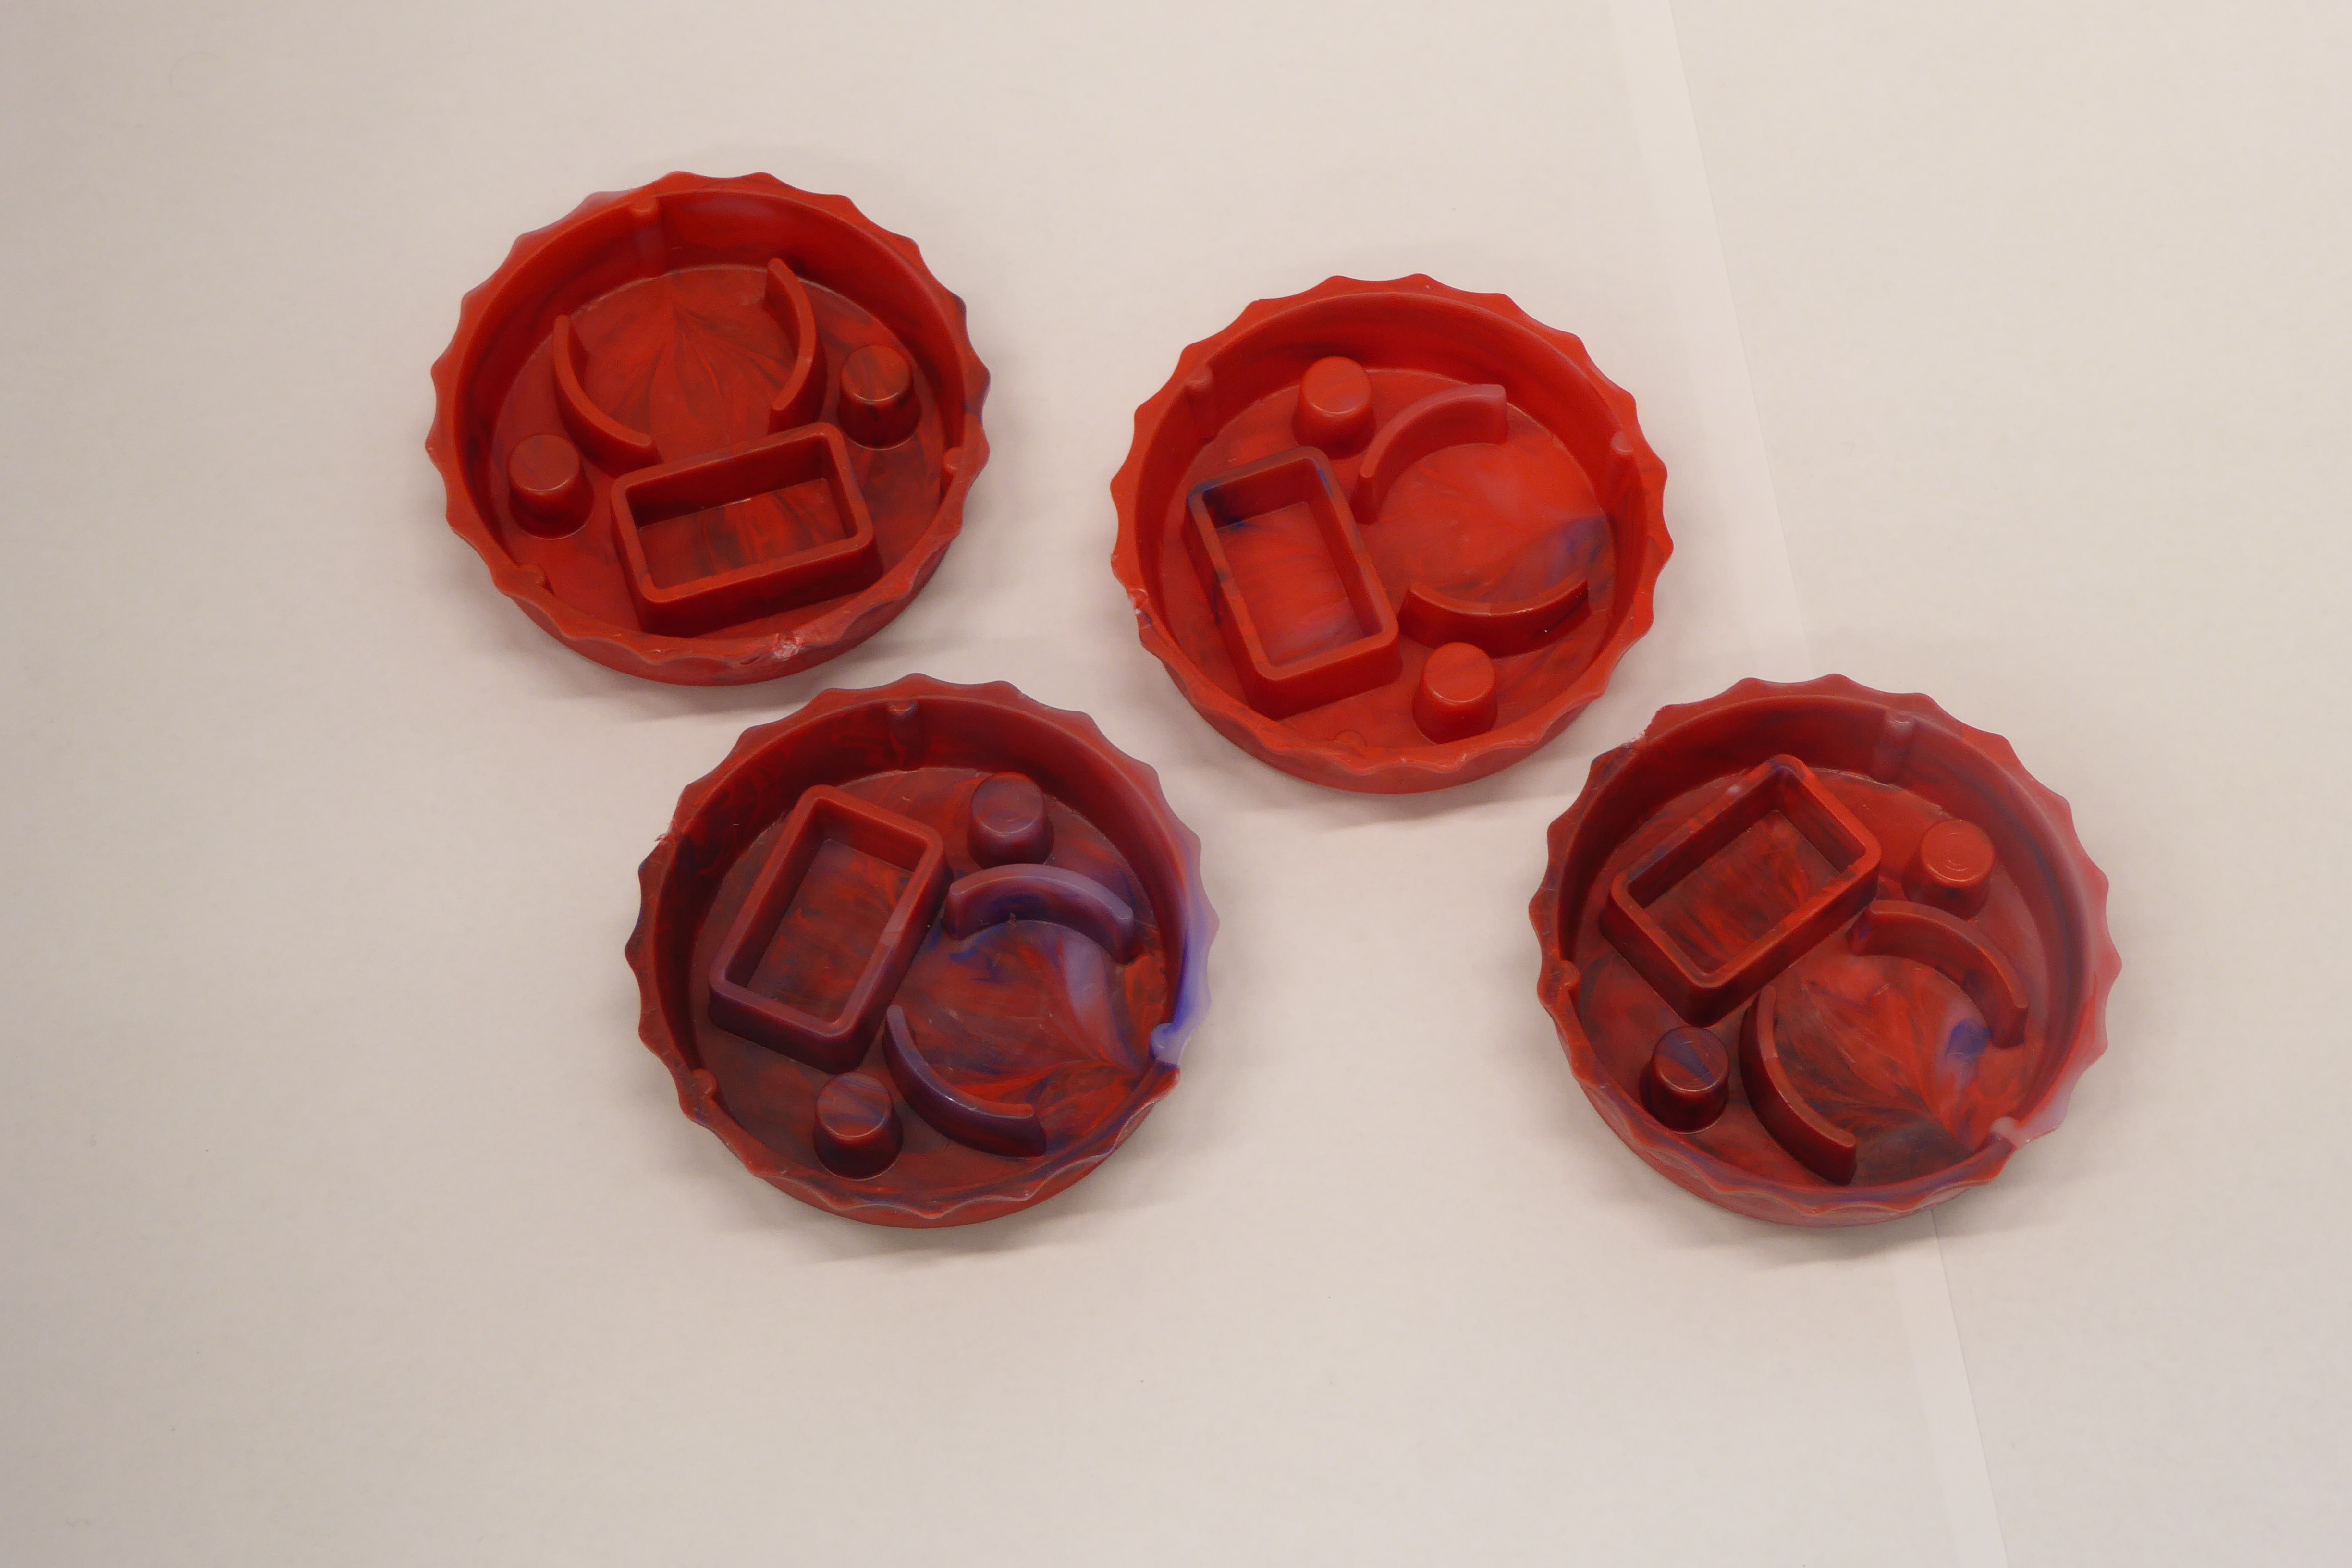
Label: Bottle Opener - Cover